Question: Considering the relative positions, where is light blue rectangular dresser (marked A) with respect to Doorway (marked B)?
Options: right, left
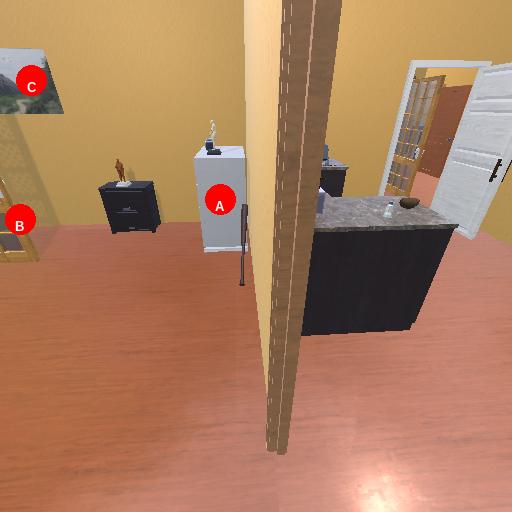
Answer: right